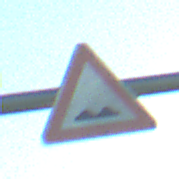
Verkehrszeichen: UnebeneFahrbahn
Umgebung: Outdoor, Nature
Tageszeit: MorningAfternoon
Wetter: PartlyCloudy
Licht: Natural
Jahreszeit: NotSpecified
Kontrast: HighContrast